Aerial crown-view tile of a tropical tree (Barro Colorado Island, Panama), acquired 20240716:
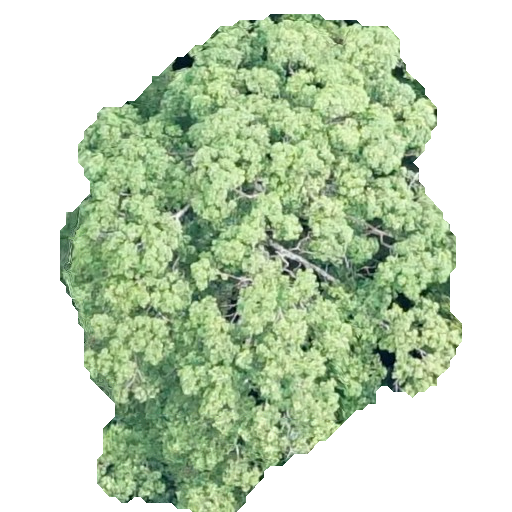
Species: Ocotea leptobotra
GBIF accepted scientific name: Ocotea leptobotra
Crown area: 227.421 m²